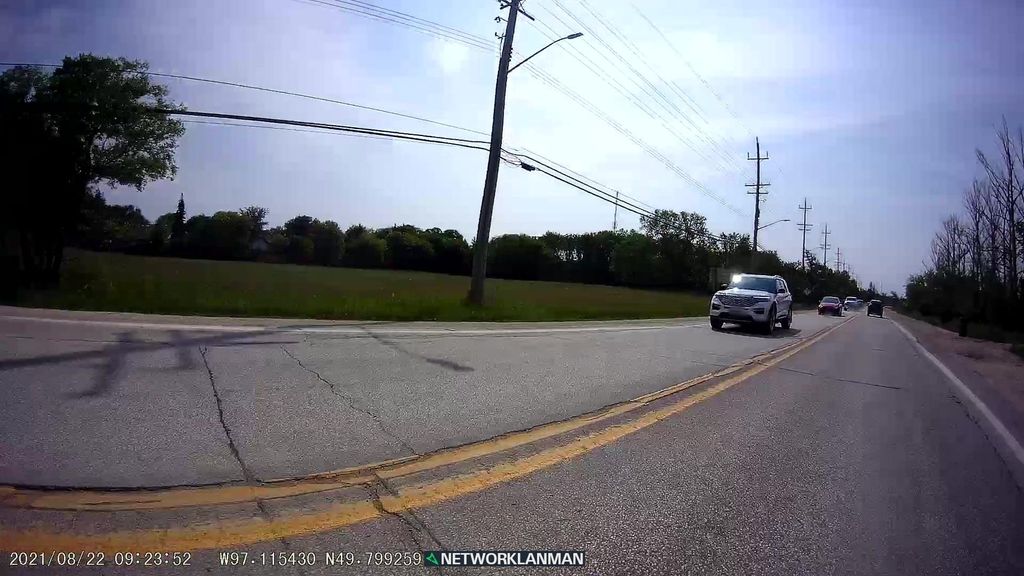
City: winnipeg